Frequency: 60000
Velocity: 0,186
Power: 12,7
Pulse duration: 0,0000001
Pass count: 1
Magnification: 10
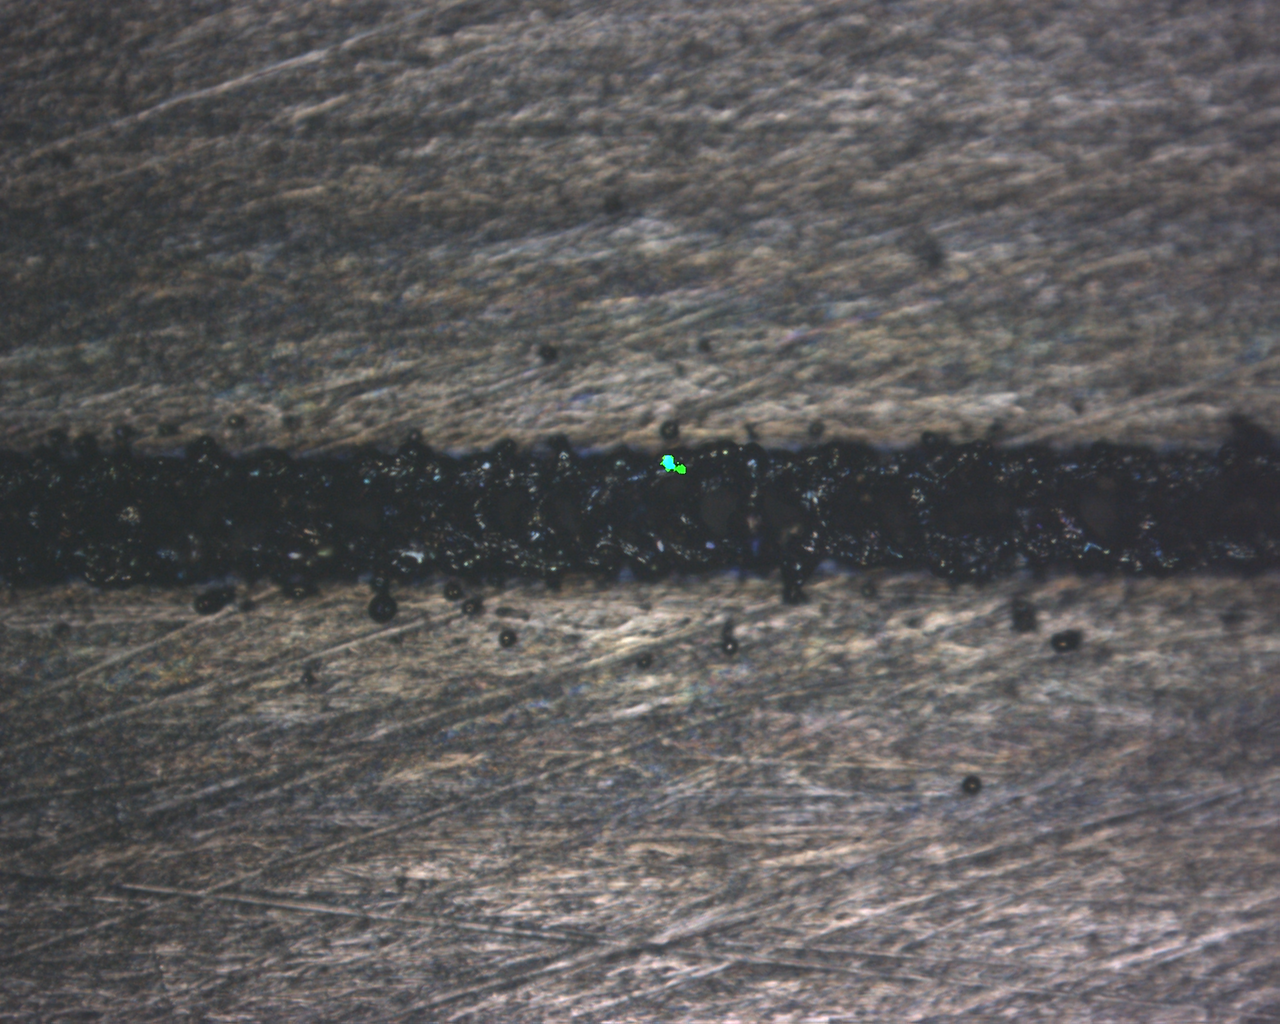
Measured width: 149.649
Other width: 58.277